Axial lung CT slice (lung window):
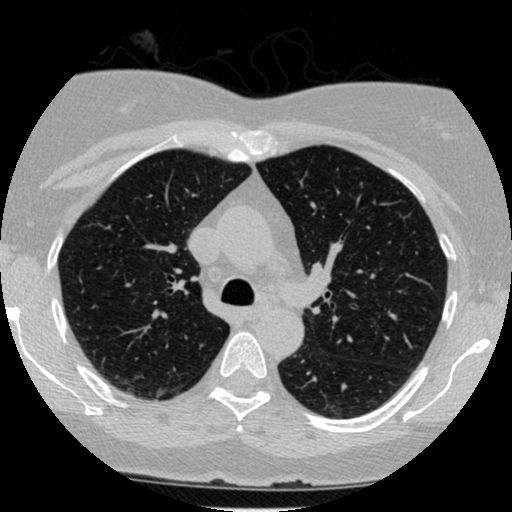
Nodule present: no